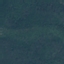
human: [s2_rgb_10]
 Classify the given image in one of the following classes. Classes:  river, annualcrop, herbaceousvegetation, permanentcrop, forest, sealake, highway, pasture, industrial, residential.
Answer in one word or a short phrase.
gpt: Forest